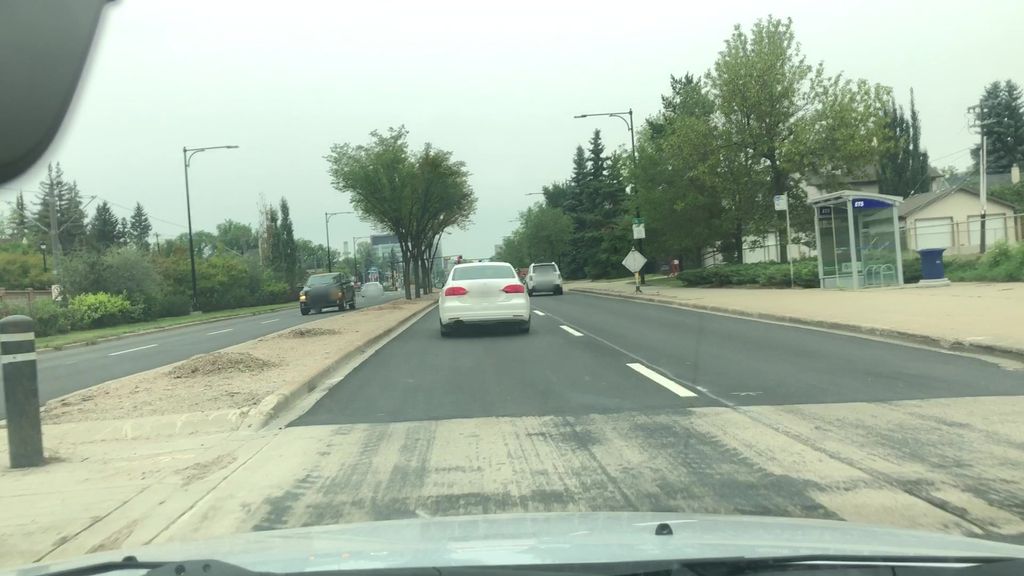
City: edmonton